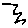
Label: zigzag